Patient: sex M, age 64
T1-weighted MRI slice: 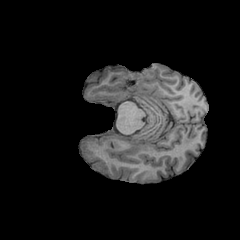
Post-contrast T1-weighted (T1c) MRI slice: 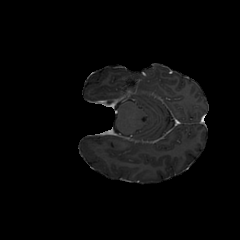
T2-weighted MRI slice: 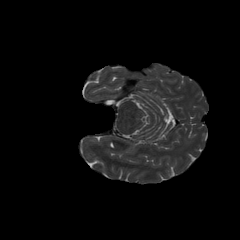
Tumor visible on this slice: no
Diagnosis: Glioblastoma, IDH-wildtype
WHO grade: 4